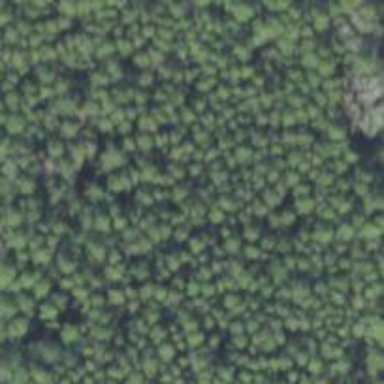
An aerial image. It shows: Forest area dominated by needle-leaved trees.